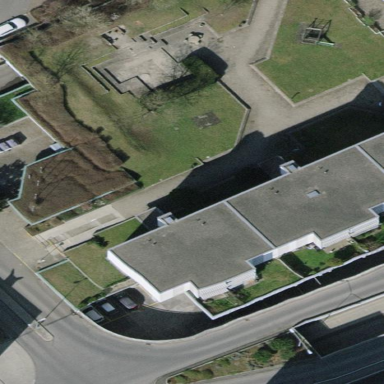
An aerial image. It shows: View of apartment building.